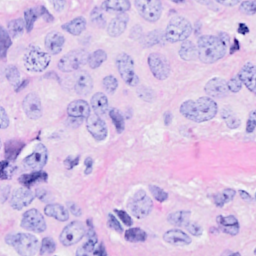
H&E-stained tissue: Breast